Question: I have a UITableView with custom cells. Each cell has an UIImageview and a UITextView. When the UITextView is tapped on the keyboard appears and the textView border is highlighted.
This is fine but only when a user intends to enter something into the UITextview. My issue comes when a user is swiping to delete the cell. Basically as the user swipes, because the textView takes up half of the cell, the cell is tapped at the same time as the swipe.
So the by the time the delete button appears on the cell, the keyboard has appeared and the textView's border is highlighted.

What I want to do is resignFirstResponder or endEditing as soon as the swipe begins.
I've tried to this in:
canEditRowAtIndexPath and commitEditingStyle
However there is no effect. I've even tried to disable user interaction and this also has zero effect.
How can I disable the uitextview during a swipe?
Thanks in advance.
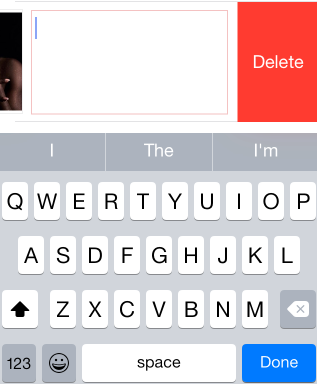
Answer: You should try in tableView(_:willBeginEditingRowAtIndexPath:)
> This method is called when the user swipes horizontally across a row;
as a consequence, the table view sets its editing property to true
(thereby entering editing mode) and displays a Delete button
It is an UITableView Delegate Method.
Reference:
<URL>: